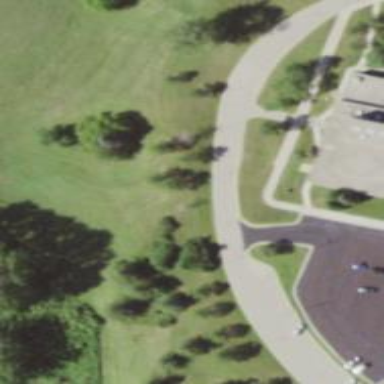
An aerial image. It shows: Disc golf hole.